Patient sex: M
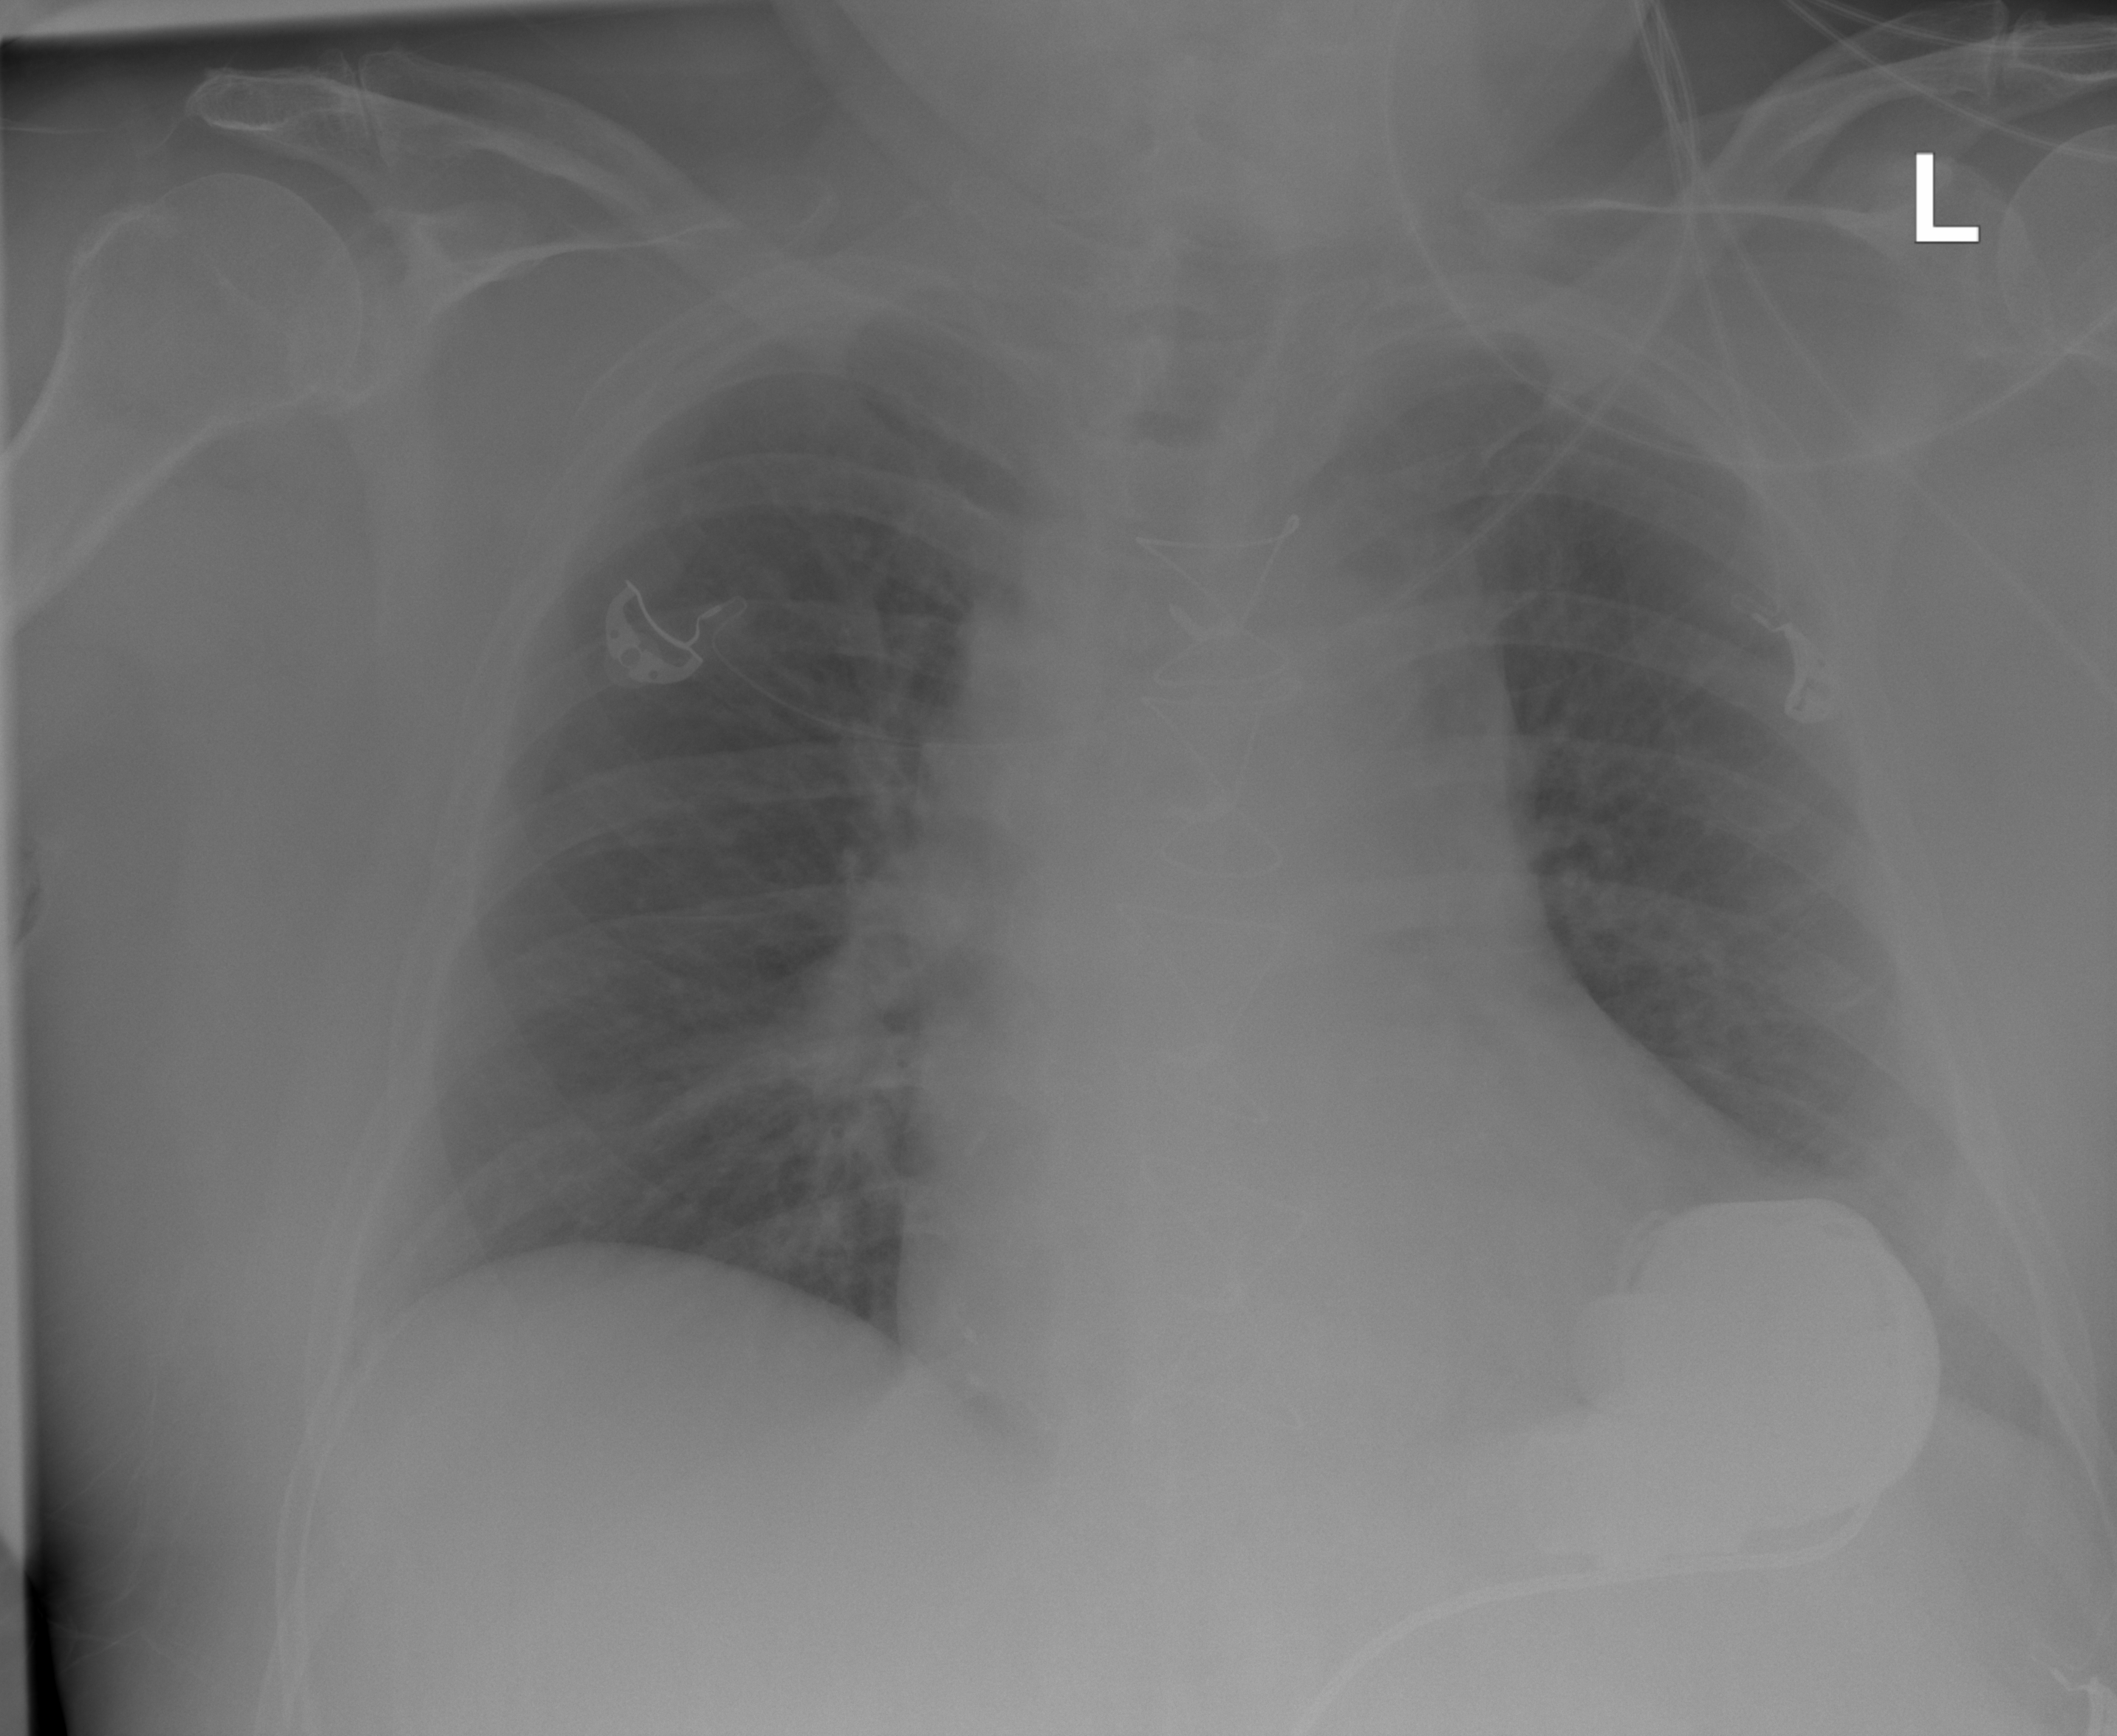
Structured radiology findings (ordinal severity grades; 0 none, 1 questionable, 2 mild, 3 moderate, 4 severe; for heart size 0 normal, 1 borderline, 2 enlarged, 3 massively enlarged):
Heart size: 2
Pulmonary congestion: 2
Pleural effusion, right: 0
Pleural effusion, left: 0
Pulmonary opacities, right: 2
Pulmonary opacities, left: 2
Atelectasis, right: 0
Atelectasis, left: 0